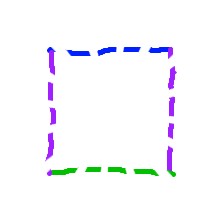
Shape: square